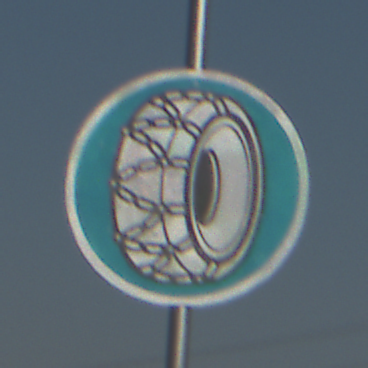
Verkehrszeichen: SchneekettenVorgeschrieben
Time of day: MorningAfternoon
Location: Outdoor (Special)
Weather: Clear
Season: NotSpecified
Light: Natural